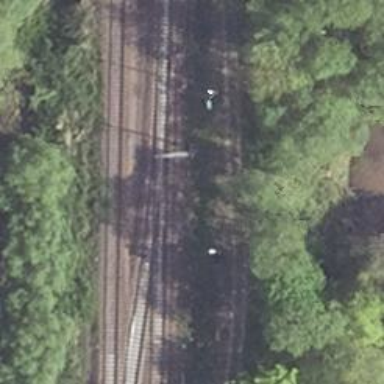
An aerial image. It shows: Railway switch.